Interaction volume radius: 5 \u00c5
Interaction volume height: 15 \u00c5
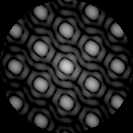
Disorder parameter: 0.02961